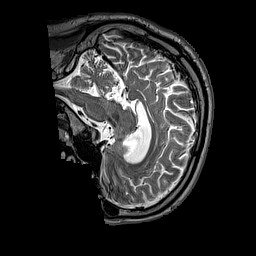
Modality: T2w
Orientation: sagittal
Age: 54
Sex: male
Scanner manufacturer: siemens
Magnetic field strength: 3 T
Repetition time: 3.2 s
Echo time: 0.212 s